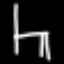
Label: chair